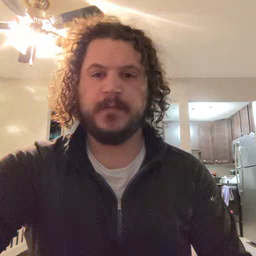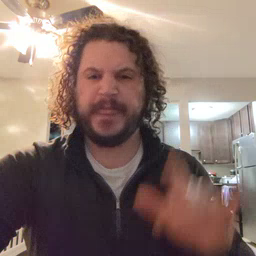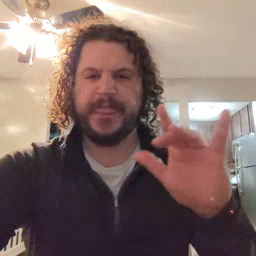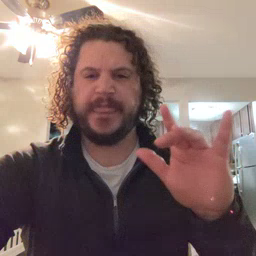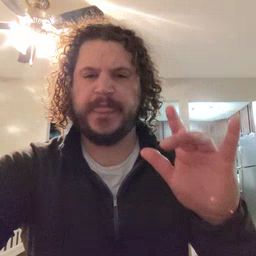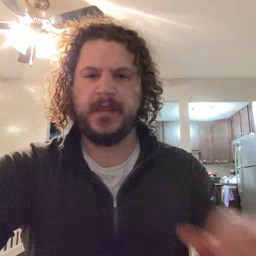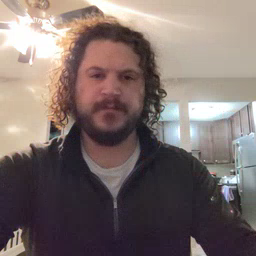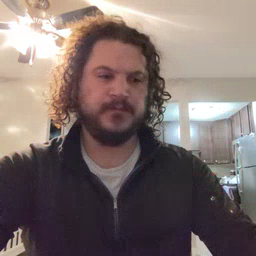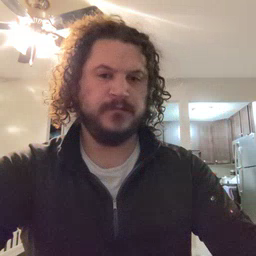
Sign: yucky